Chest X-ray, AP view. Patient: 35 years old, sex M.
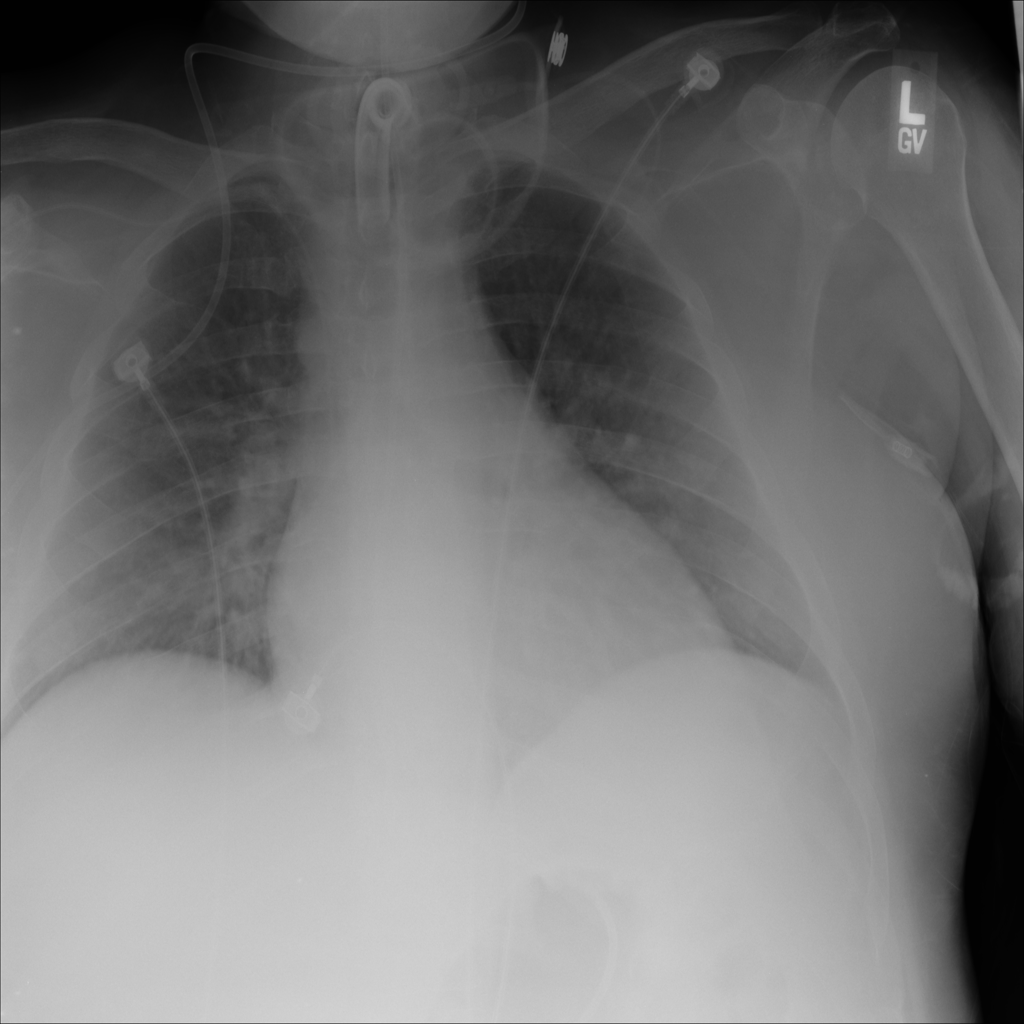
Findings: No Finding